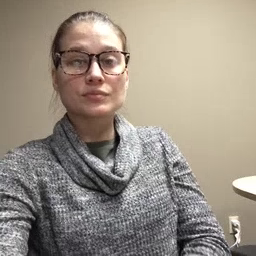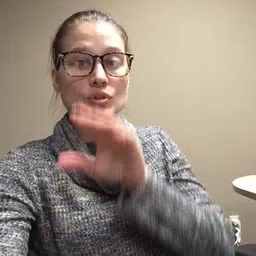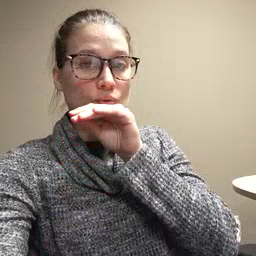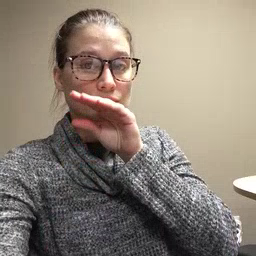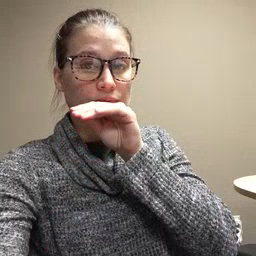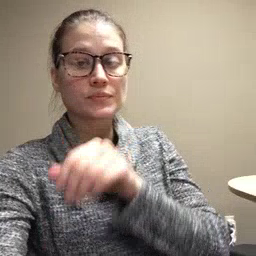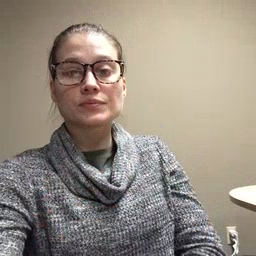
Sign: goose